RGB frame:
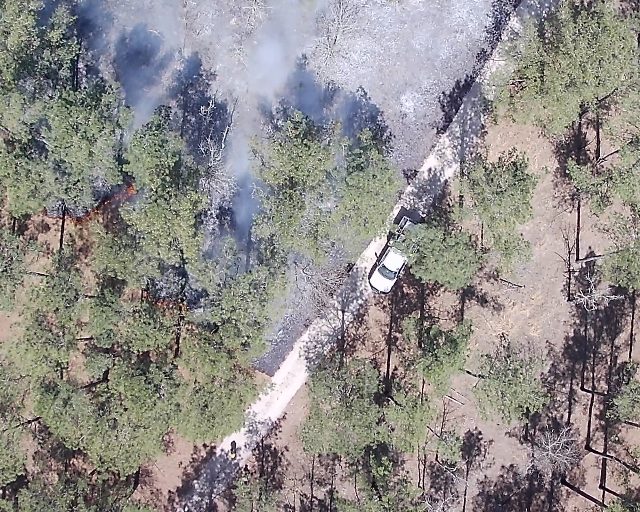
Thermal frame:
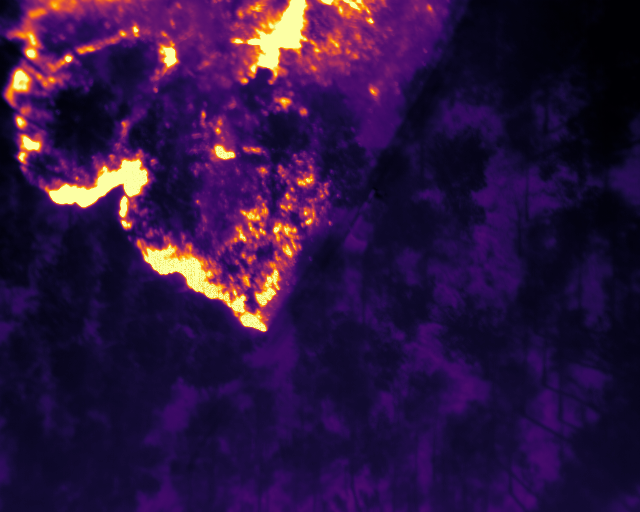
Captured: 2026-02-27 02:38:40
Pixels at or above 80 °C: 40053 (fraction of frame: 0.1222)